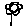
Label: flower